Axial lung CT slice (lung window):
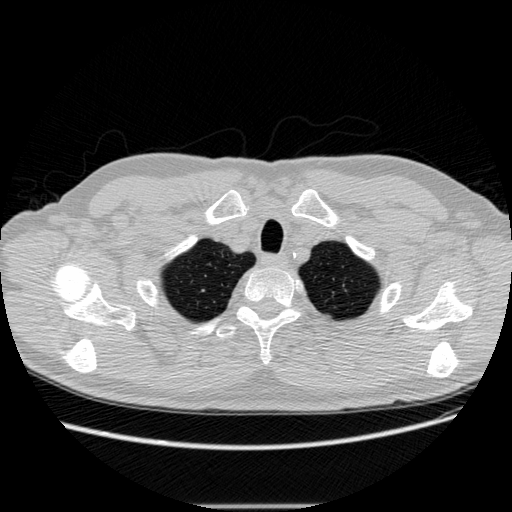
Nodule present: no